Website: lowes
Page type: receipt
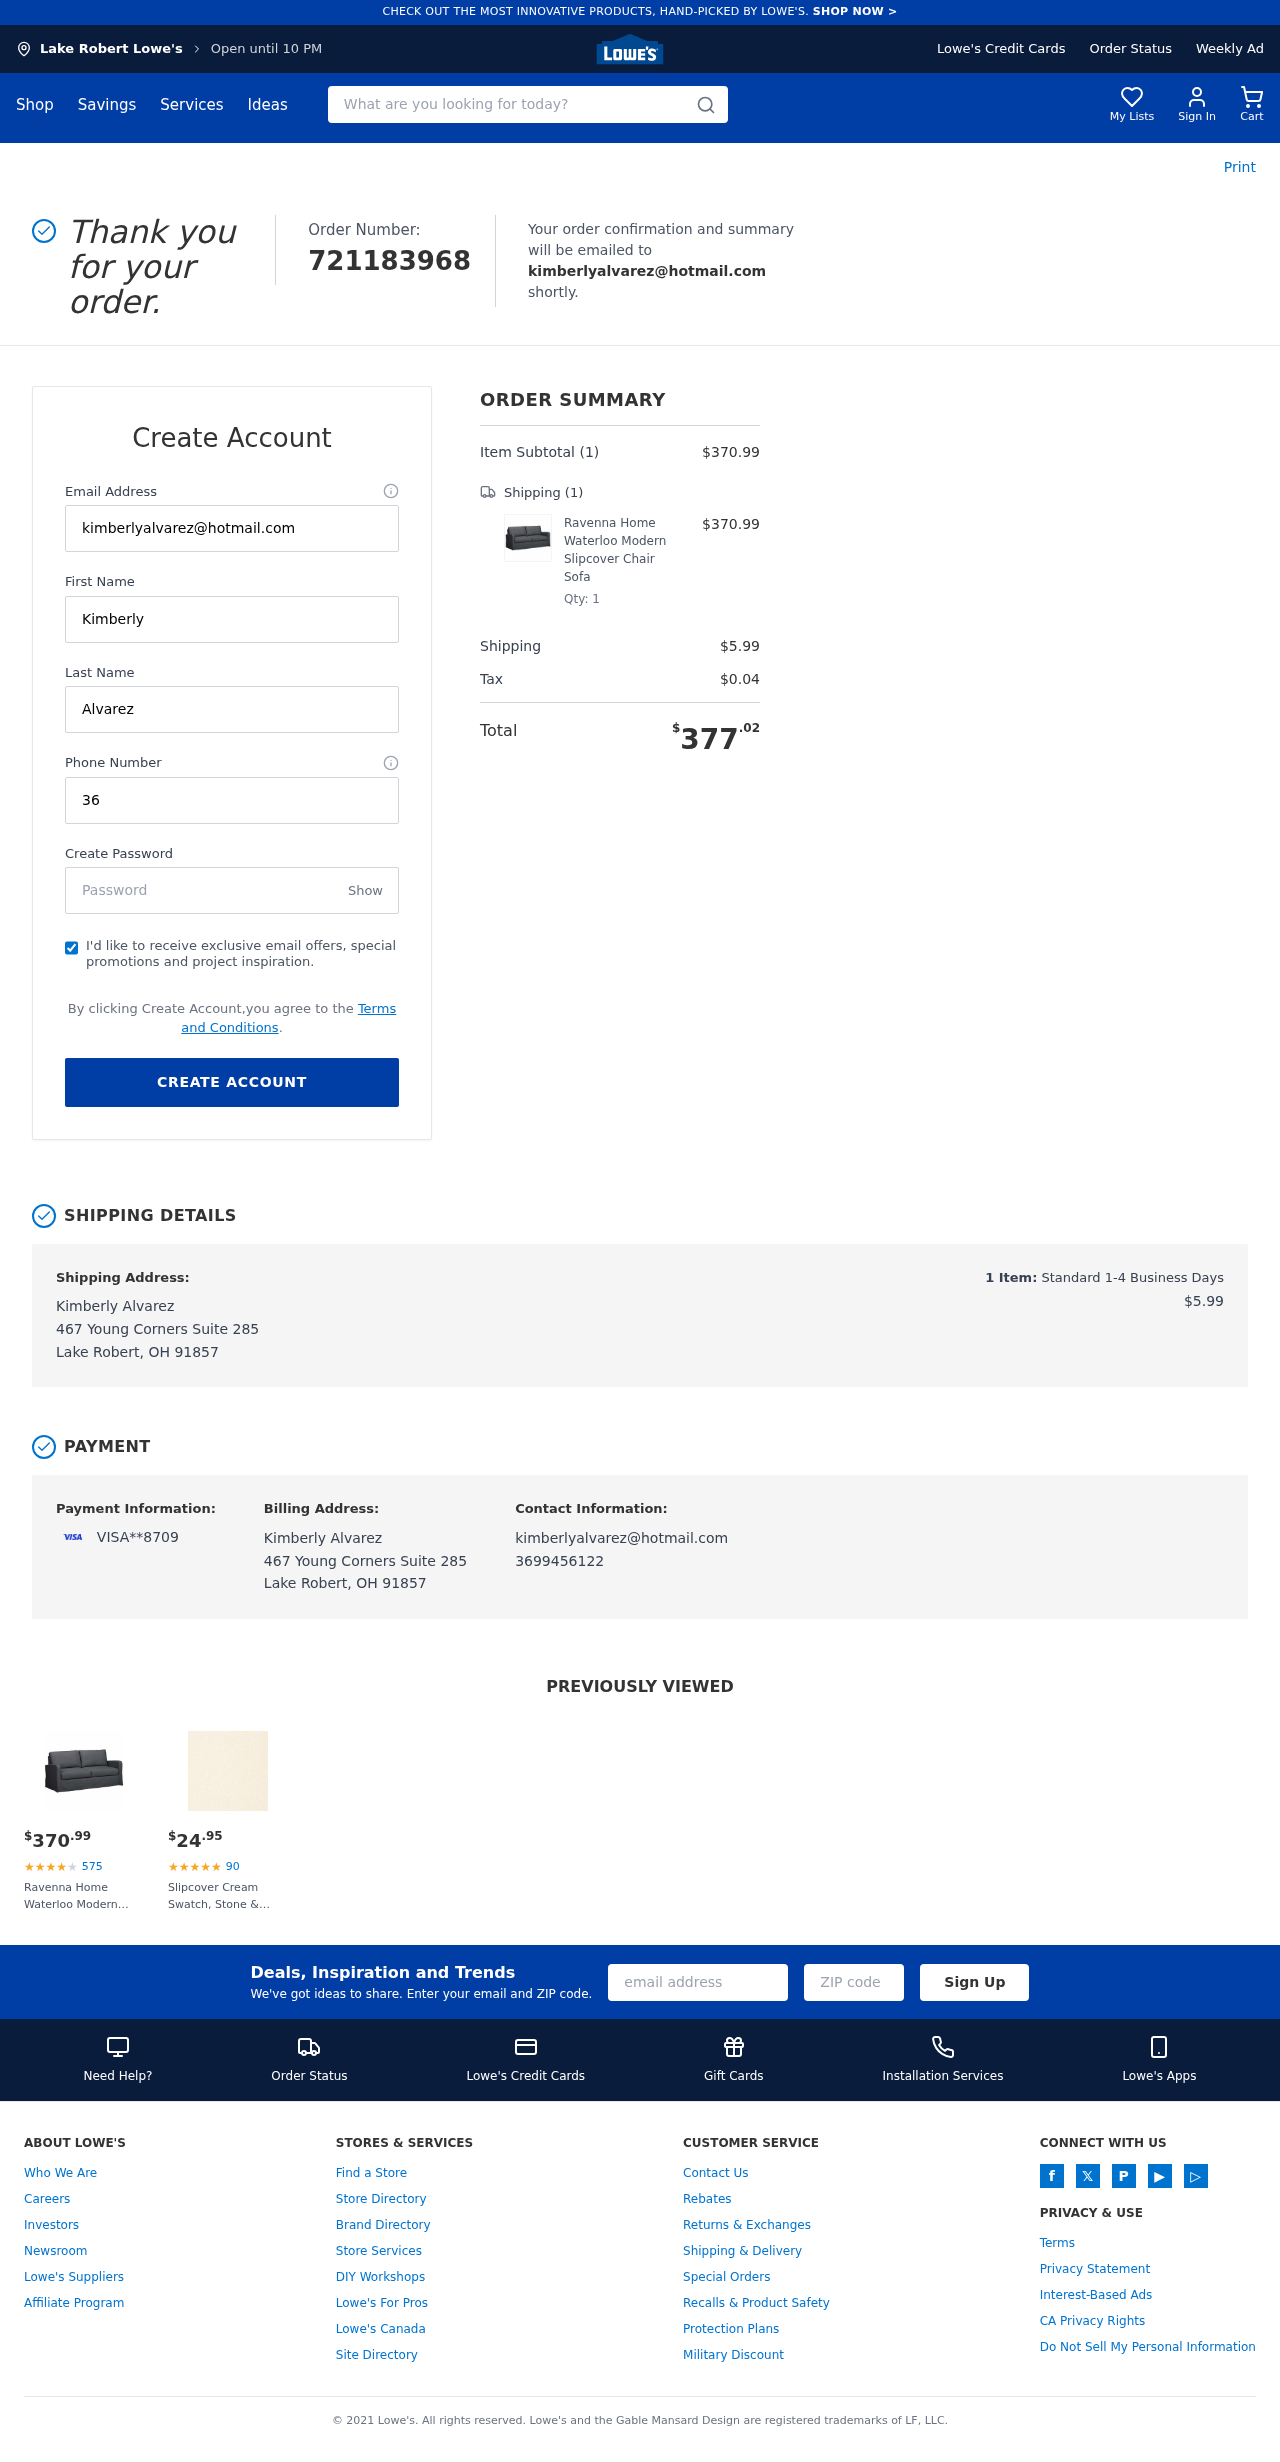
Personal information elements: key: PII_CARD_LAST4
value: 8709
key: PII_CARD_TYPE
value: VISA
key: PII_CITY
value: Lake Robert
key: PII_EMAIL
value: kimberlyalvarez@hotmail.com
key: PII_FULLNAME
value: Kimberly Alvarez
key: PII_PHONE
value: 3699456122
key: PII_STREET
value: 467 Young Corners Suite 285
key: PII_FIRSTNAME
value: Kimberly
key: PII_LASTNAME
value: Alvarez
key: PII_CITY_STATE_ZIP
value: Lake Robert, OH 91857
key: PII_FULLNAME2
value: Kimberly Alvarez
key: PII_FULLNAME3
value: Kimberly Alvarez
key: PII_FIRSTNAME2
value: Kimberly
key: PII_FIRSTNAME3
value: Kimberly
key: PII_LASTNAME2
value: Alvarez
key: PII_LASTNAME3
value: Alvarez
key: PII_FIRSTNAME_DERIVED
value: Kimberly
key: PII_LASTNAME_DERIVED
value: Alvarez
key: PII_FULLNAME_DERIVED
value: Kimberly Alvarez
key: PII_NAME_FULL_DERIVED
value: Kimberly Alvarez
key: PII_STREET2
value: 467 Young Corners Suite 285
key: PII_CITY_STATE_ZIP2
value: Lake Robert, OH 91857
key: PII_EMAIL2
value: kimberlyalvarez@hotmail.com
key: PII_EMAIL3
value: kimberlyalvarez@hotmail.com
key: PII_PHONE_LINE
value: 6122
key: PII_PHONE_SUFFIX
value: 6122
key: PII_PHONE2
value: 3699456122
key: PII_PHONE3
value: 3699456122
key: PII_PHONE_NUMERIC
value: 3699456122
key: PII_PHONE_LINE_NUMERIC
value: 6122
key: PII_PHONE_SUFFIX_NUMERIC
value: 6122
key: PII_PHONE2_NUMERIC
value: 3699456122
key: PII_PHONE3_NUMERIC
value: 3699456122
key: PII_PHONE_DIGITS
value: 3699456122
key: PII_PHONE_LAST4
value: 6122
Product elements: key: PRODUCT1_NAME
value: Ravenna Home Waterloo Modern Slipcover Chair Sofa
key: PRODUCT1_PRICE
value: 370.99
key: PRODUCT1_QUANTITY
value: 1
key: PRODUCT2_NAME
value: Slipcover Cream Swatch, Stone & Beam
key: PRODUCT2_NUM_RATINGS
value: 90
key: PRODUCT2_PRICE
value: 24.95
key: PRODUCT1_PRICE2
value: $370.99
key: PRODUCT1_RATING2
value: ★
★
★
★
★
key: PRODUCT1_NUM_RATINGS2
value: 575
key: PRODUCT1_NAME2
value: Ravenna Home Waterloo Modern Slipcover Chair Sofa
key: PRODUCT2_RATING
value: ★
★
★
★
★
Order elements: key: ORDER_ID
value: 721183968
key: ORDER_NUM_ITEMS
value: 1
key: ORDER_SUBTOTAL
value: $370.99
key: ORDER_NUM_ITEMS2
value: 1
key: ORDER_SHIPPING_COST
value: $5.99
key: ORDER_TAX
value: $0.04
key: ORDER_TOTAL
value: $377.02
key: ORDER_NUM_ITEMS3
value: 1
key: ORDER_SHIPPING_COST2
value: $5.99
Search elements: key: HEADER_SEARCH
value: What are you looking for today?